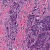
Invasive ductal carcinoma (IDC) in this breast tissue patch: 1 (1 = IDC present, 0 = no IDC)